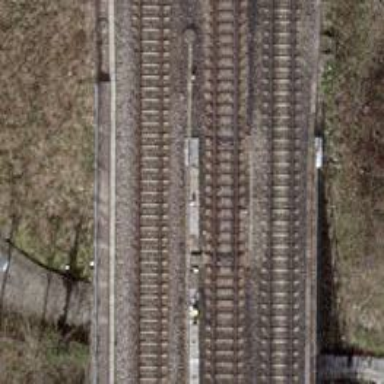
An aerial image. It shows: Single-track railway with electrified contact lines.